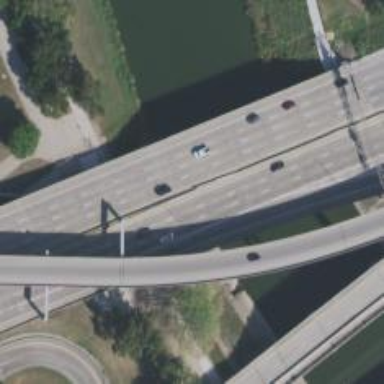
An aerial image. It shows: Bridge over motorway.